CT reconstruction: convct
Segmentation target: spine
Patient: M, age 56
ISS stage: Stage 1
Metal implant: no
Axial slice:
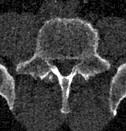
Sagittal slice:
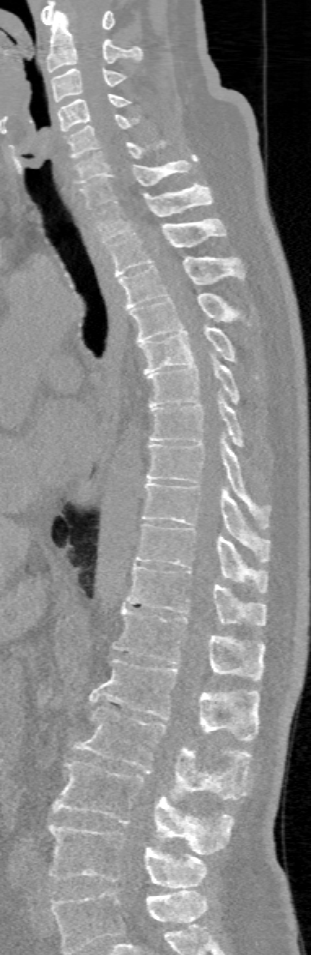